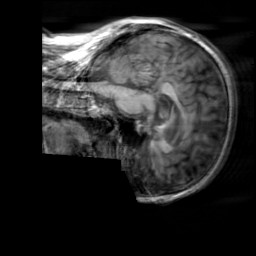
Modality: T1w
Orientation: sagittal
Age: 59
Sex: female